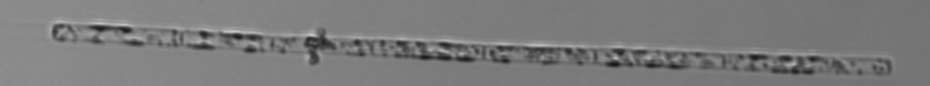
Label: Leptocylindrus